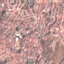
Land use / land cover: Residential